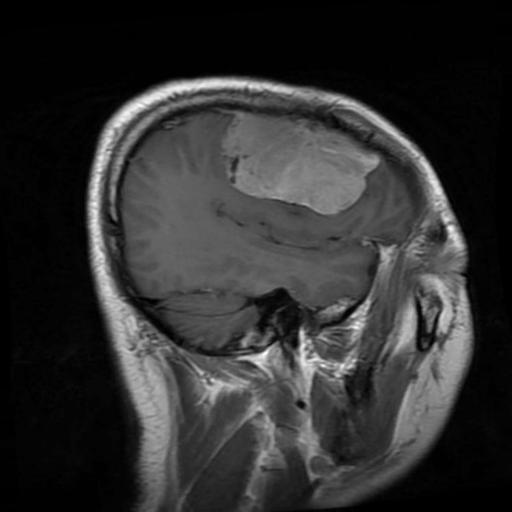
Label: meningioma